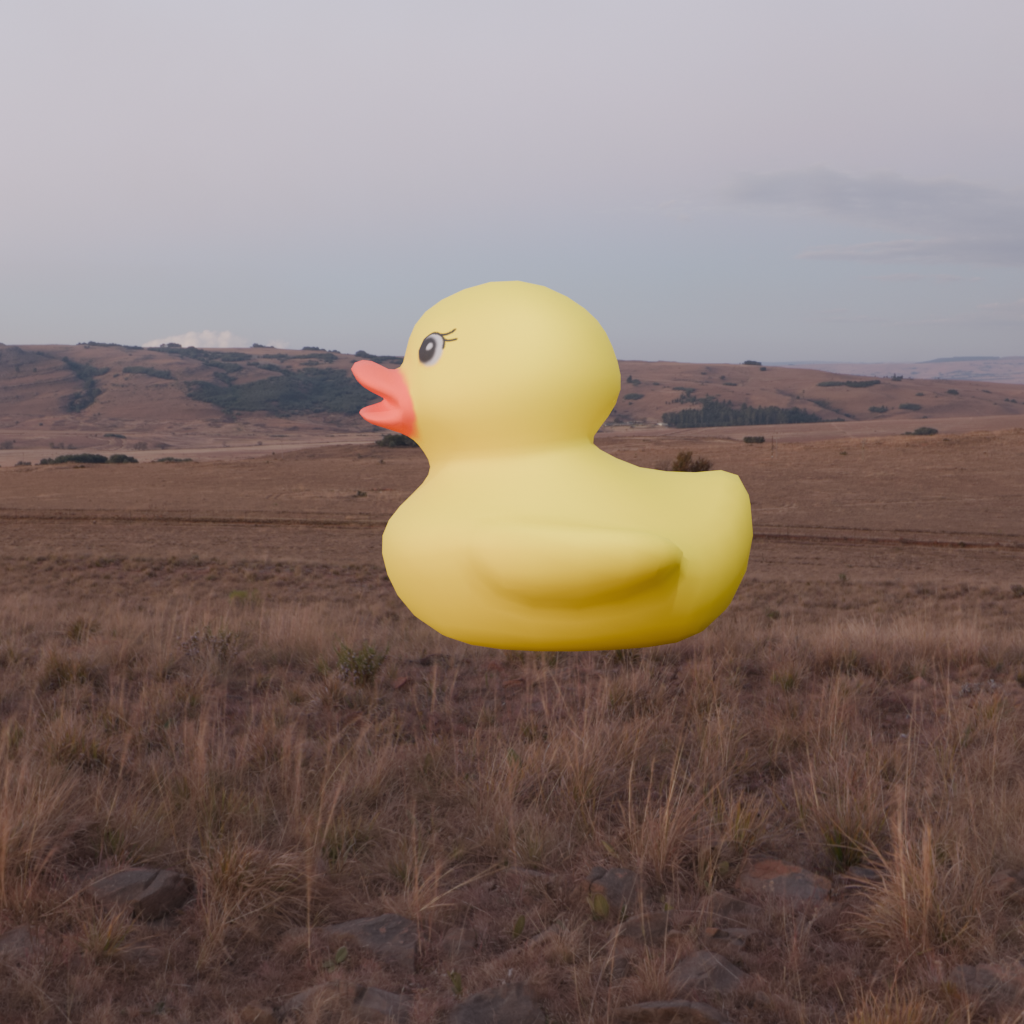
an image of a yellow rubber duck seen from <left> in a rural landscape at sunset with a colorful sky.